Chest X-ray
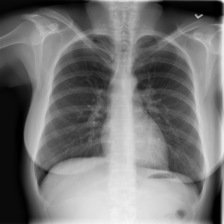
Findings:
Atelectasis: negative
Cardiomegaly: negative
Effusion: negative
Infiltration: positive
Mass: negative
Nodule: negative
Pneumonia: negative
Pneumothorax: negative
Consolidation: negative
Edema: negative
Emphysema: negative
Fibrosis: negative
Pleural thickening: negative
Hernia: negative